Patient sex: M
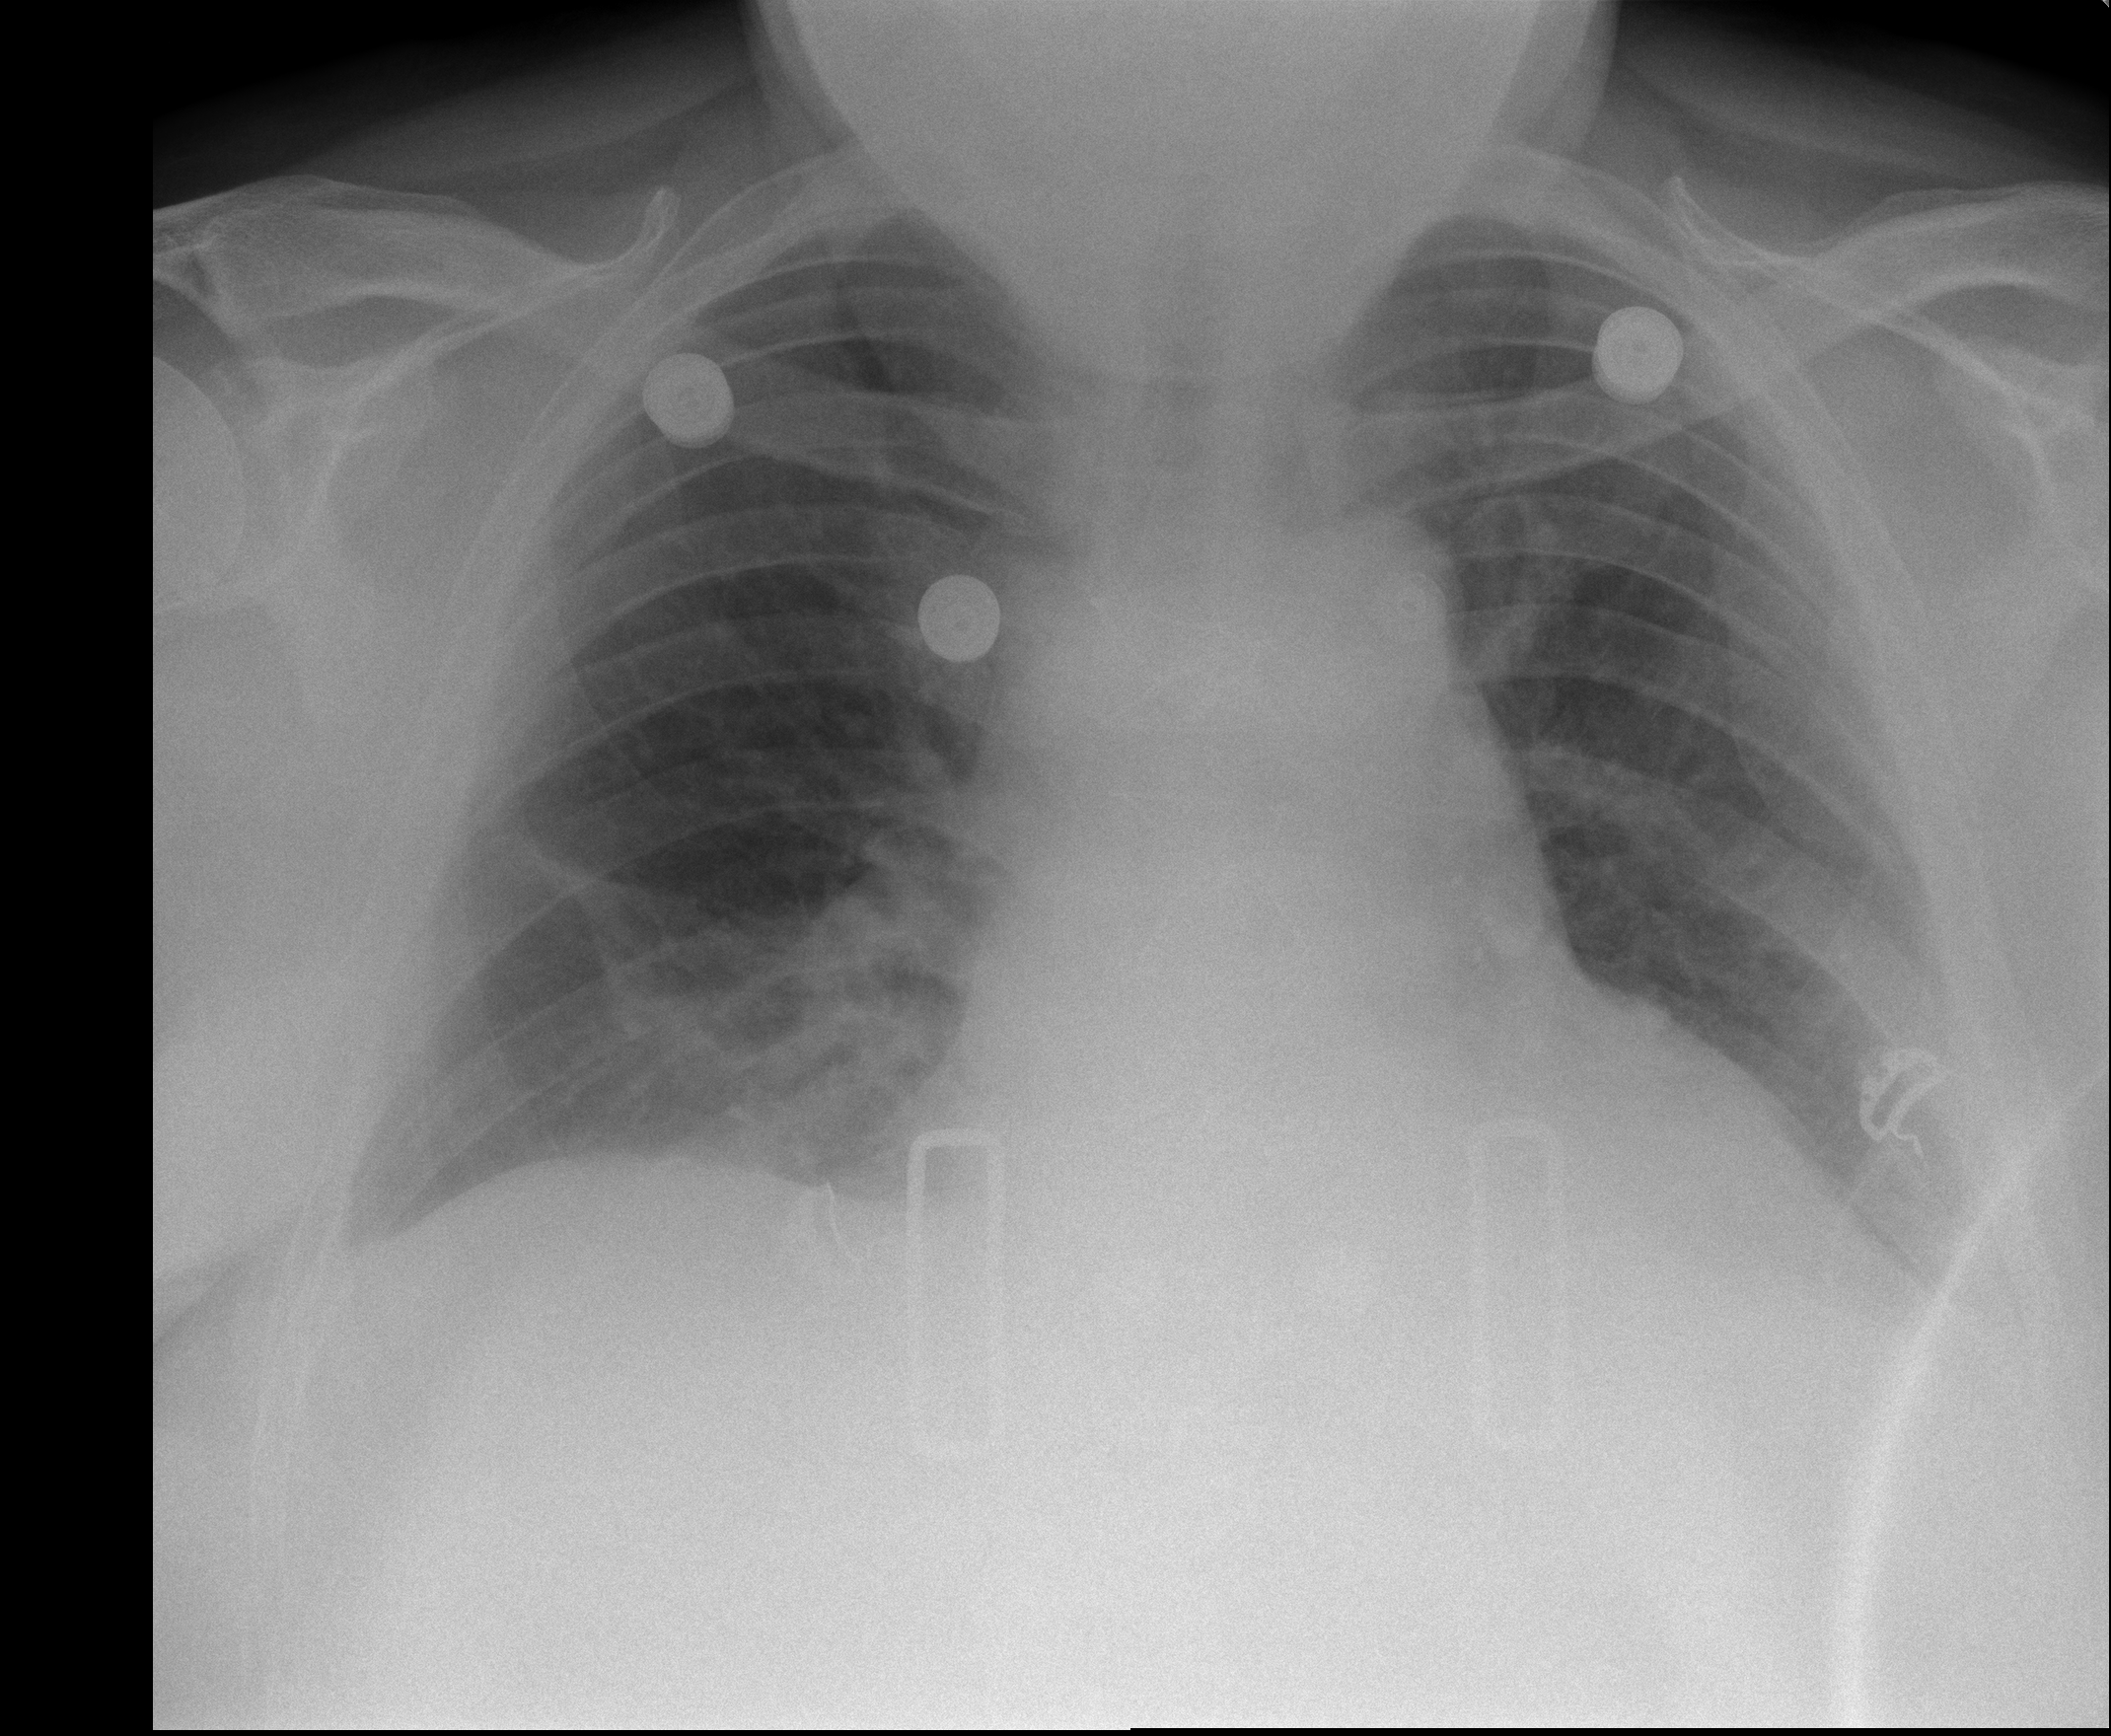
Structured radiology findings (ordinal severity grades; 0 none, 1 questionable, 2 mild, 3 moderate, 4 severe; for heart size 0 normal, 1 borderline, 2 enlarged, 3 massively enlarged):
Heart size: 0
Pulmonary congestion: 2
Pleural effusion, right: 1
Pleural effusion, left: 1
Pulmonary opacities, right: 0
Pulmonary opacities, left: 0
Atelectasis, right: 2
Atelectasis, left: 2